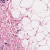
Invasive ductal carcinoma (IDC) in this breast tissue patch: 0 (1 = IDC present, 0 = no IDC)